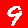
Digit: 9